Chest X-ray. View position: PA
Patient age: 61
Patient sex: F
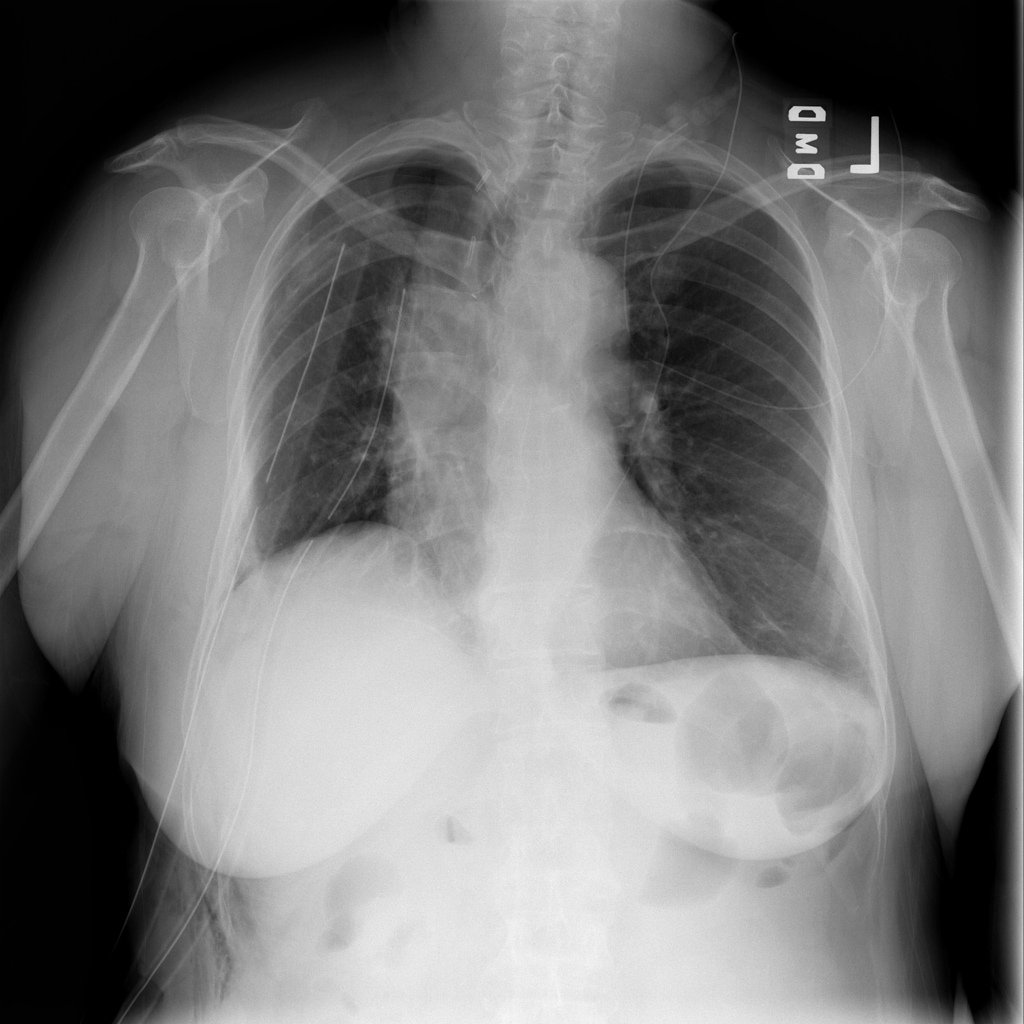
Finding: Pneumothorax